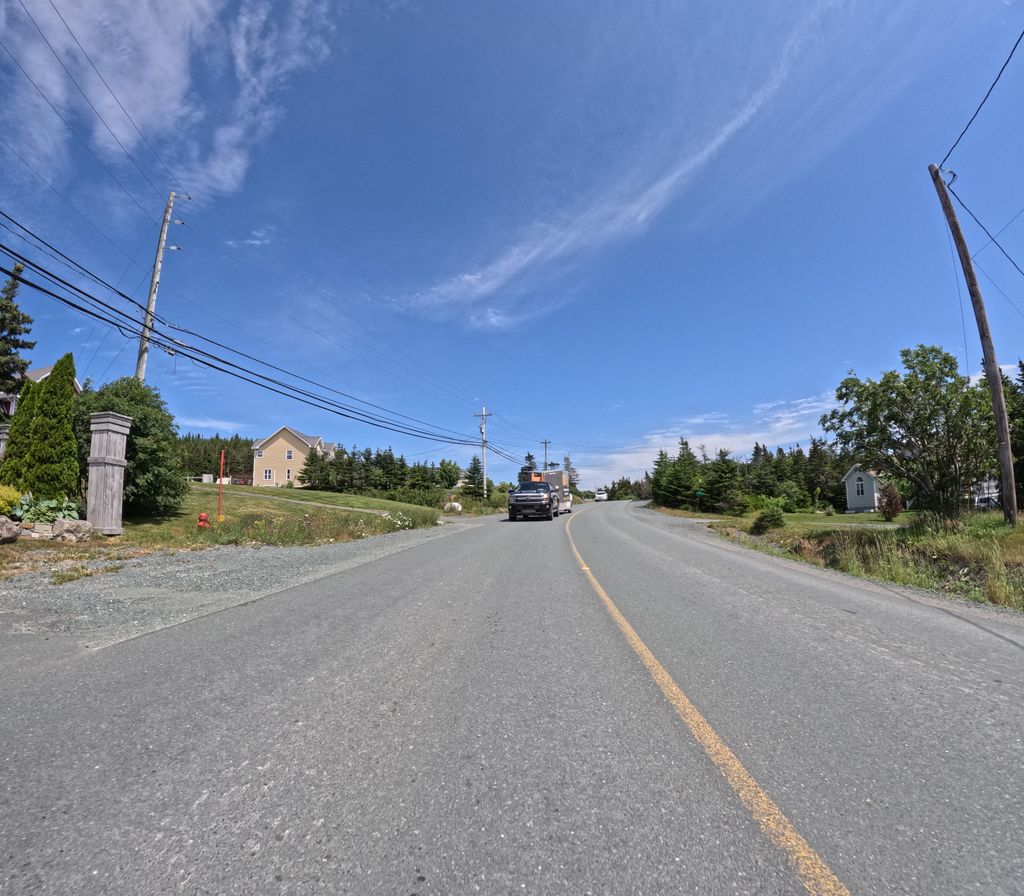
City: st_johns